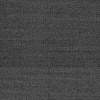
Atmospheric dust classification: dusty